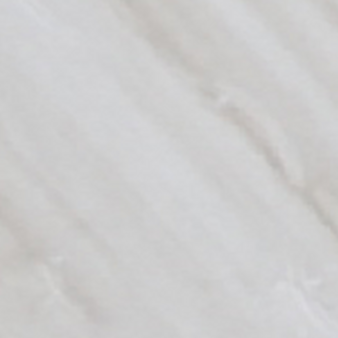
Label: other